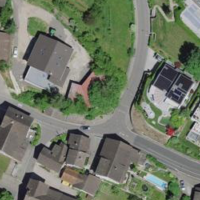
EUNIS habitat code: 54
Species observed at this site:
Cymbalaria muralis